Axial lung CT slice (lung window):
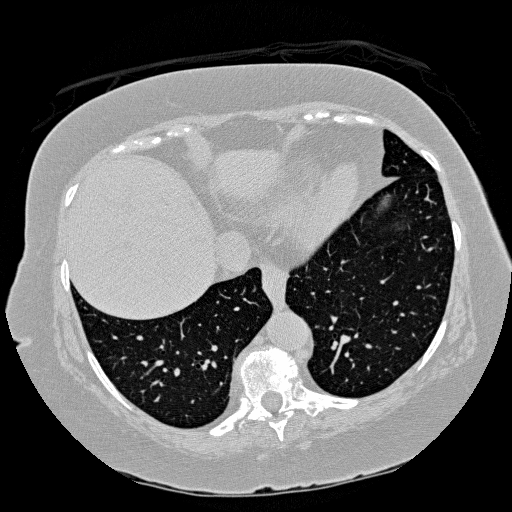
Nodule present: no